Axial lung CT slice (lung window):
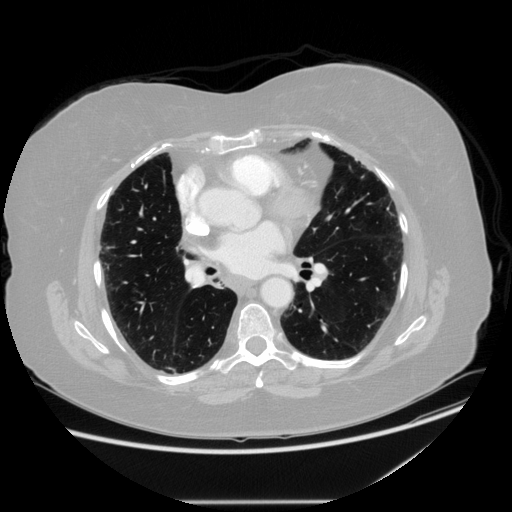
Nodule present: no